Question: So currently, I am trying to create a selected state for three textviews
Currently, for each of the textviews ( H M S) the text is red:

However, when tap the H M or S I want it to turn another color--white.
So I tried to follow this:
<URL>
and I did this (selected_text.xml):
'''
<?xml version="1.0" encoding="utf-8"?>
<selector xmlns:android="http://schemas.android.com/apk/res/android">
<item android:state_selected="true"
android:color="#ffd10011"/> <!-- selected -->
<item android:color="@color/red_highlight"/> <!-- default -->
</selector>
'''
and applied that:
'''
<TextView
android:layout_width="wrap_content"
android:layout_height="wrap_content"
android:text="@string/Hours"
android:textSize="30sp"
android:textColor="@color/selected_text"
android:id="@+id/hourtext"
android:layout_marginLeft="45dp"
android:layout_alignTop="@+id/minutetext"
android:layout_alignLeft="@+id/seekArc"
android:layout_alignStart="@+id/seekArc" />
<TextView
android:layout_width="wrap_content"
android:layout_height="wrap_content"
android:text="@string/Minutes"
android:textSize="30dp"
android:textColor="@color/selected_text"
android:id="@+id/minutetext"
android:layout_below="@+id/seekArc"
android:layout_centerHorizontal="true"
android:layout_marginTop="28dp" />
<TextView
android:layout_width="wrap_content"
android:layout_height="wrap_content"
android:text="@string/Second"
android:textSize="30dp"
android:textColor="@color/selected_text"
android:id="@+id/secondtext"
android:layout_alignTop="@+id/minutetext"
android:layout_alignRight="@+id/seekArc"
android:layout_alignEnd="@+id/seekArc"
android:layout_marginRight="43dp" />
'''
However, the textviews do not change color after I click on them.
How do I fix this?
Also,
I was wondering if it is better to implement this in java code since I need to perform a different function after each textview is clicked/highlighted. If so, how can that be implemented?
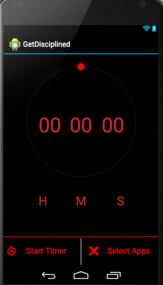
Answer: You can do this programatically like this:
'''
findViewById(R.id.txt).setOnClickListener(new View.OnClickListener() {
@Override
public void onClick(View v) {
TextView textView = (TextView) v;
if (textView.isSelected()) {
textView.setTextColor(Color.RED);
v.setSelected(false);
} else {
textView.setTextColor(Color.BLUE);
v.setSelected(true);
}
}
});
'''
And here's my layout:
'''
<LinearLayout xmlns:android="http://schemas.android.com/apk/res/android"
xmlns:tools="http://schemas.android.com/tools"
android:layout_width="match_parent"
android:layout_height="match_parent"
tools:context=".MainActivity">
<TextView
android:id="@+id/txt"
android:layout_width="wrap_content"
android:layout_height="wrap_content"
android:text="some text"
android:textSize="20sp"
android:textColor="#FF0000"/>
</LinearLayout>
'''
EDIT:
For your specific case would be like:
'''
View previousView;
@Override
protected void onCreate(Bundle savedInstanceState) {
super.onCreate(savedInstanceState);
setContentView(R.layout.activity_main);
View.OnClickListener clickListener = new View.OnClickListener() {
@Override
public void onClick(View v) {
TextView previousText = (TextView) previousView;
TextView curText = (TextView) v;
// If the clicked view is selected, deselect it
if (curText.isSelected()) {
curText.setSelected(false);
curText.setTextColor(Color.RED);
} else { // If this isn't selected, deselect the previous one (if any)
if (previousText != null && previousText.isSelected()) {
previousText.setSelected(false);
previousText.setTextColor(Color.RED);
}
curText.setSelected(true);
curText.setTextColor(Color.BLUE);
previousView = v;
}
}
};
findViewById(R.id.txt).setOnClickListener(clickListener);
findViewById(R.id.txt2).setOnClickListener(clickListener);
findViewById(R.id.txt3).setOnClickListener(clickListener);
}
'''